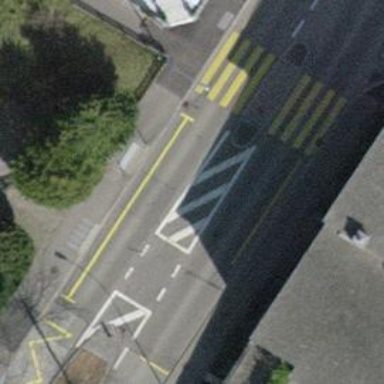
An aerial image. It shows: Bus stop with designated public transport stop position.